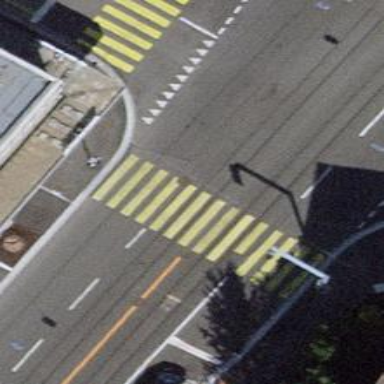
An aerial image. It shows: Road with traffic signals and zebra crossing. The crossing markings are zebra.